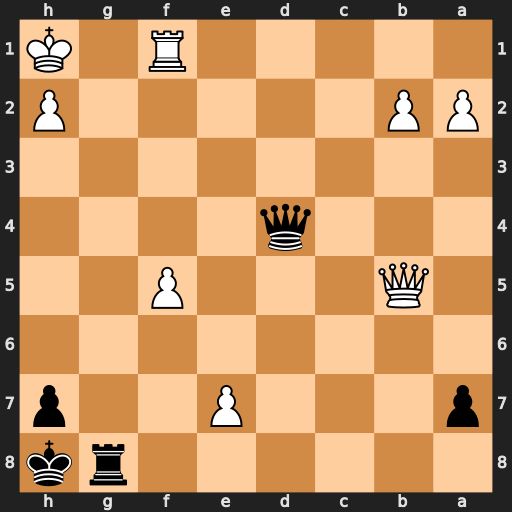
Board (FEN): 6rk/p3P2p/8/1Q3P2/3q4/8/PP5P/5R1K
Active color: b
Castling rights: -
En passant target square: -
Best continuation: Qe4+ Rf3 Qxf3#